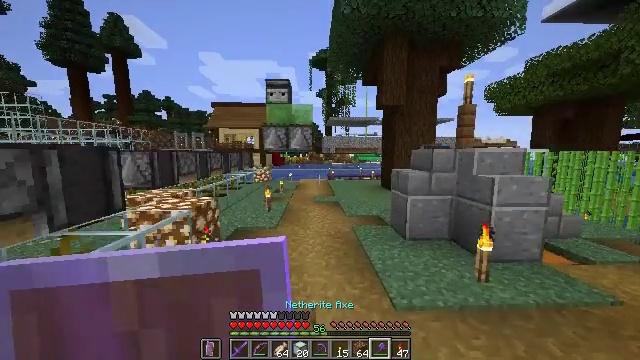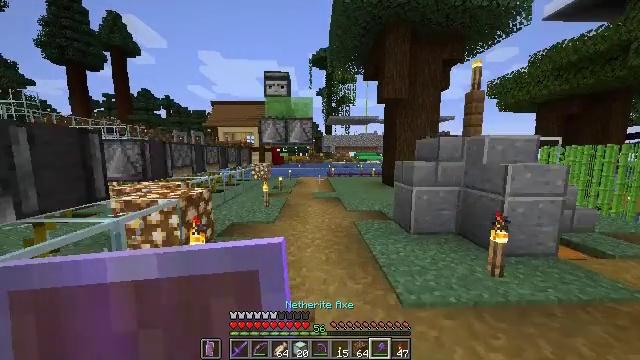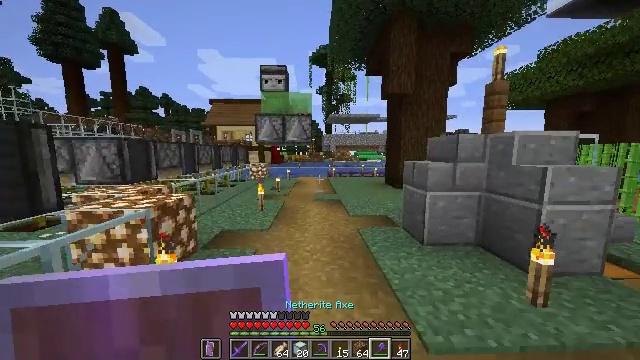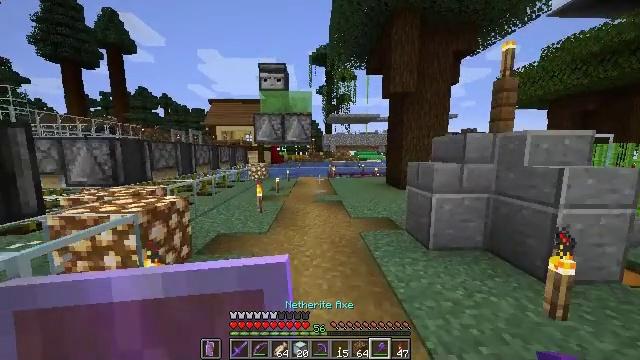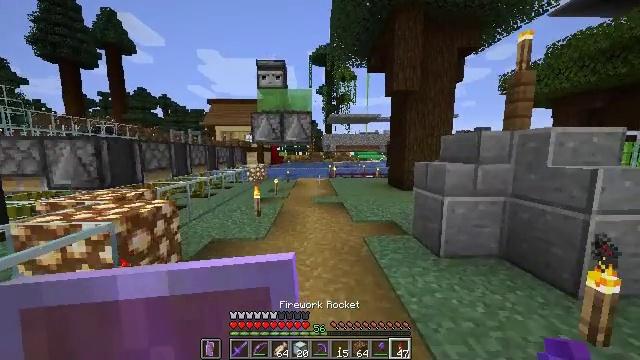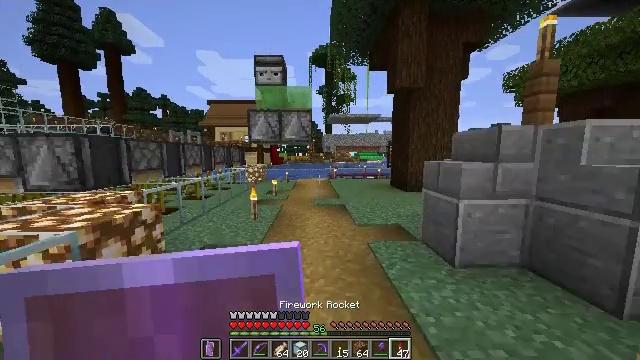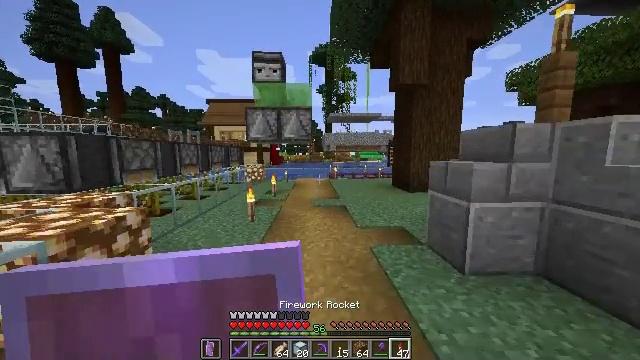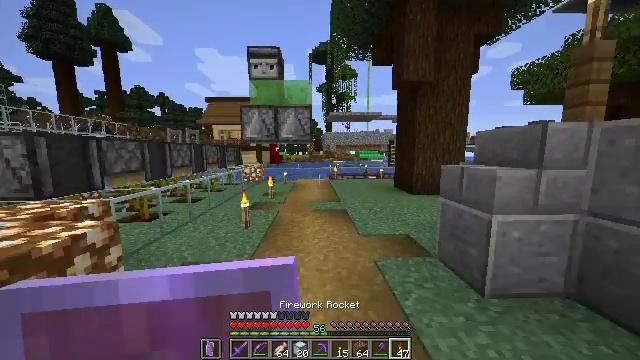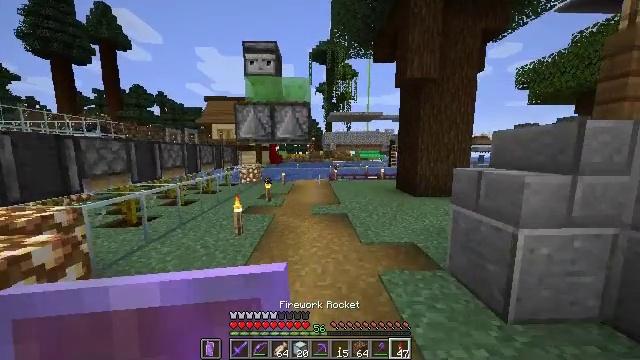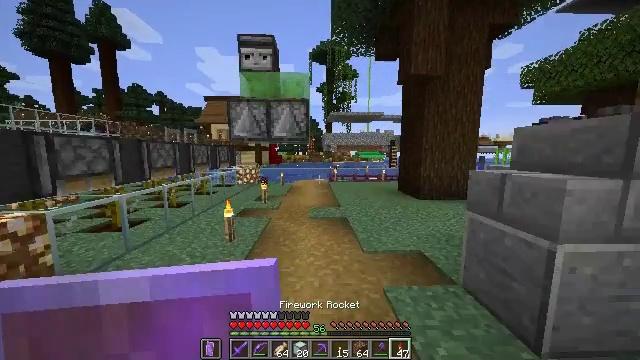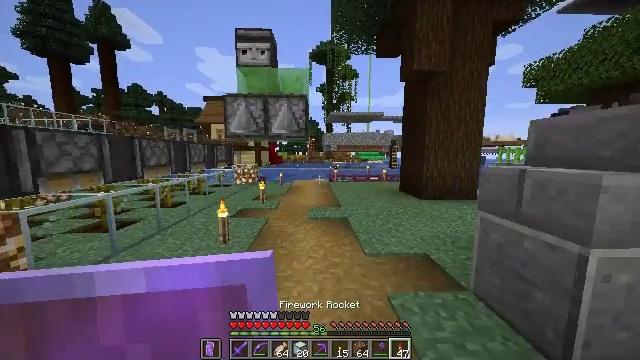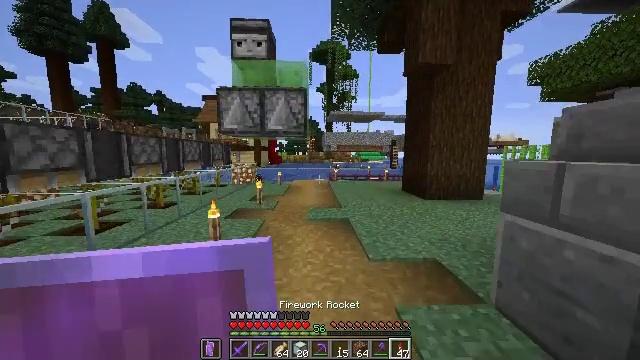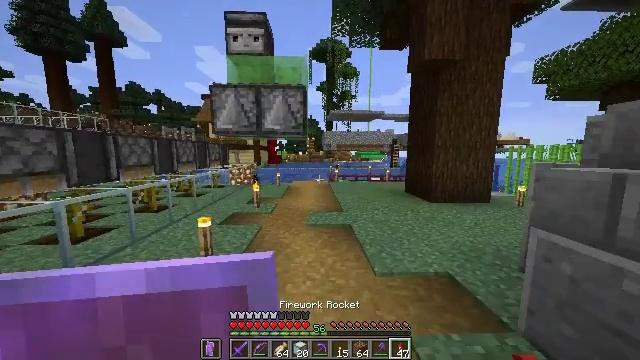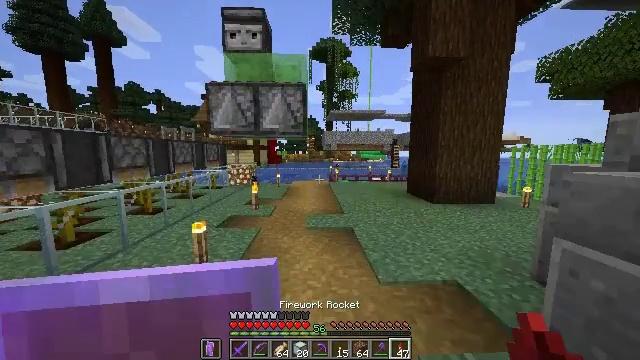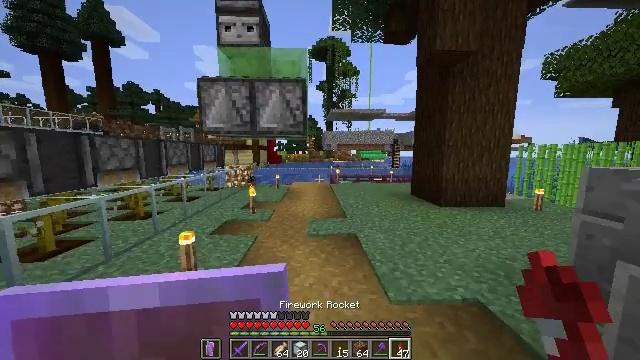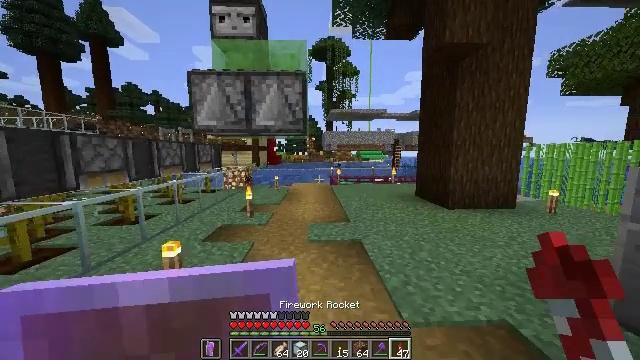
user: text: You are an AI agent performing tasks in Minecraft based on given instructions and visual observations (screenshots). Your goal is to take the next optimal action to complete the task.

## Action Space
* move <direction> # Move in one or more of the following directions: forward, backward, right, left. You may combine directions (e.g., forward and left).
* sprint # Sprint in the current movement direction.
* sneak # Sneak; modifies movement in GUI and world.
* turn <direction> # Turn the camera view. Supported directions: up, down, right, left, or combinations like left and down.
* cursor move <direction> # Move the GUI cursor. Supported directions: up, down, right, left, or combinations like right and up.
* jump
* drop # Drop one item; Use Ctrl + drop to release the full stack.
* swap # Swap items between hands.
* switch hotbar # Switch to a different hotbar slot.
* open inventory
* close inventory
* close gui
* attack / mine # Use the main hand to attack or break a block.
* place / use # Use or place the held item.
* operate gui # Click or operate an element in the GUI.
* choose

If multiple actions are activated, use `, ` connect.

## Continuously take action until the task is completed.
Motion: motion action
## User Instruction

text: Get cactus from the sandy areas.
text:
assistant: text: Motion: move forward, sprint
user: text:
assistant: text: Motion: move forward, sprint
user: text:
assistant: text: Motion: move forward, sprint
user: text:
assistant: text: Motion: move forward, sprint
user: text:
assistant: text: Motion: move forward, sprint
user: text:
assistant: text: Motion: move forward, sprint
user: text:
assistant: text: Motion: move forward, sprint
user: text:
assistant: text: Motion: move forward, sprint
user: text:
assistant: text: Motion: move forward, sprint
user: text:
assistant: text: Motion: move forward, sprint
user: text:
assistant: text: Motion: move forward, sprint
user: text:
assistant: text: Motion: move forward, sprint
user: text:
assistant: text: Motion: move forward, sprint
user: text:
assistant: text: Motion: move forward, sprint
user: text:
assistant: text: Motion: move forward, sprint
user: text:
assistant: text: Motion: move forward, sprint
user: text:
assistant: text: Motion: move forward, sprint
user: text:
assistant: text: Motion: move forward, sprint
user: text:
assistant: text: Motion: move forward, sprint
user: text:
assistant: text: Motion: move forward, sprint
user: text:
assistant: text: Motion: move forward, sprint
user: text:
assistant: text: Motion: move forward, sprint
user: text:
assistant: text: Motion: move forward, sprint
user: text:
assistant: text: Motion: move forward, sprint
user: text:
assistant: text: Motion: move forward, sprint
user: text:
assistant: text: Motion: move forward, sprint
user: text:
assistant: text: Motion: move forward, sprint
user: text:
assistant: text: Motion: move forward, sprint
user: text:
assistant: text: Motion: move forward, sprint
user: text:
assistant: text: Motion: move forward, sprint